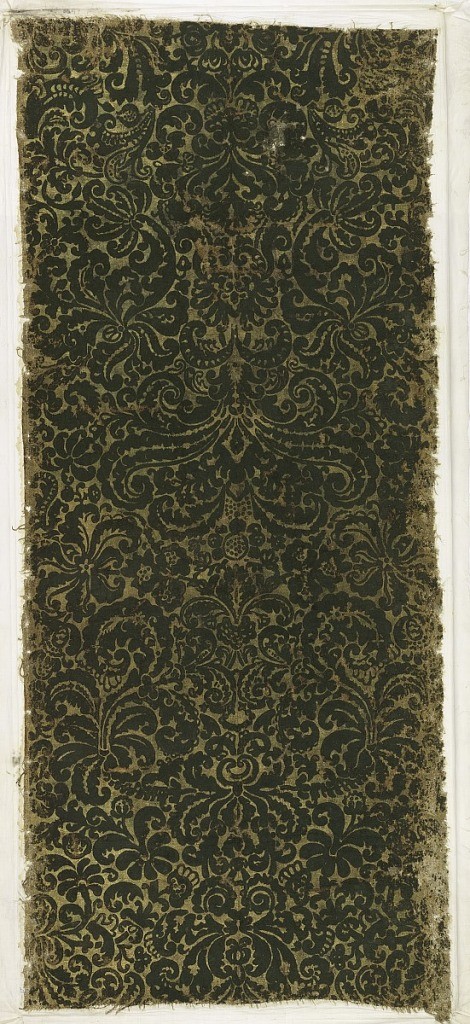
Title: Sidewall
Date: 1690–1700
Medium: Flocking on gilt canvas
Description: Symmetrical non-repeating design, in close arrangement, of foliate and floral forms. Dark green flock on gold.